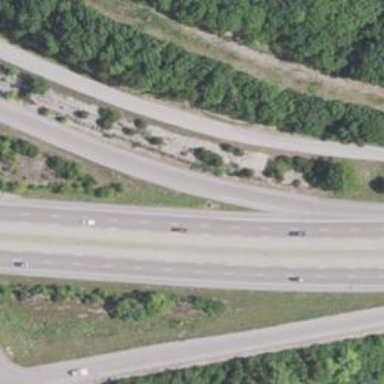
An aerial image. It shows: Asphalt motorway link.